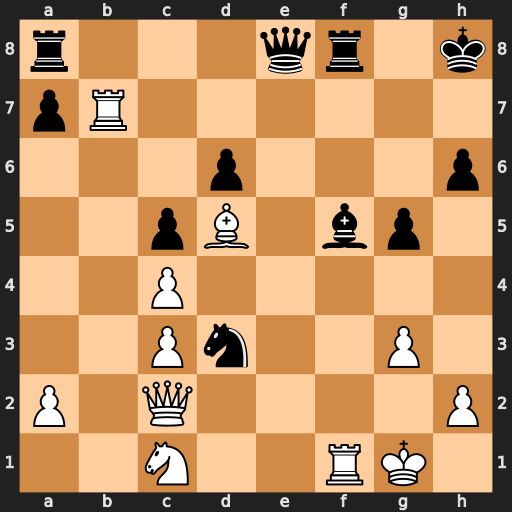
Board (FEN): r3qr1k/pR6/3p3p/2pB1bp1/2P5/2Pn2P1/P1Q4P/2N2RK1
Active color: w
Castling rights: -
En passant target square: -
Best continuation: Nxd3 Qe3+ Qf2